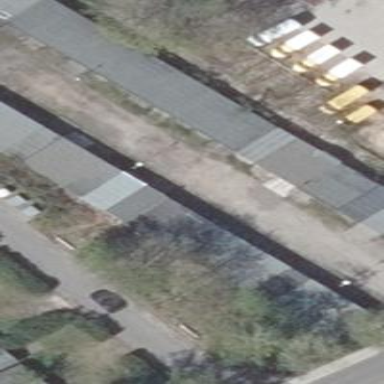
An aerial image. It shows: Group of garages.